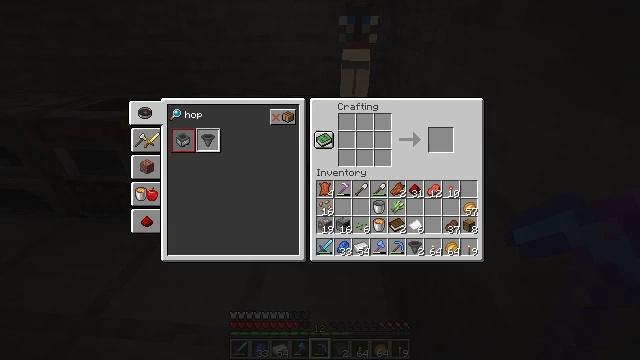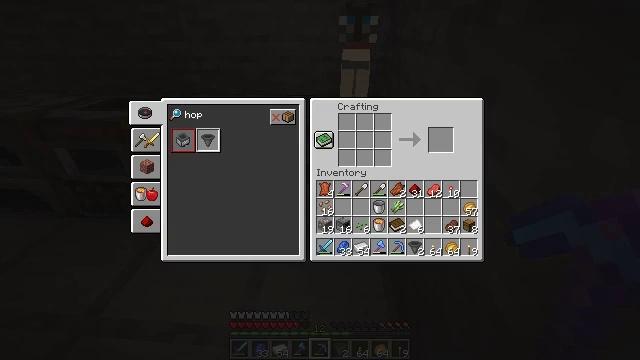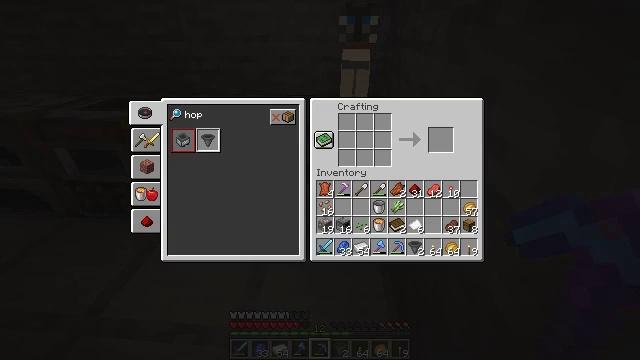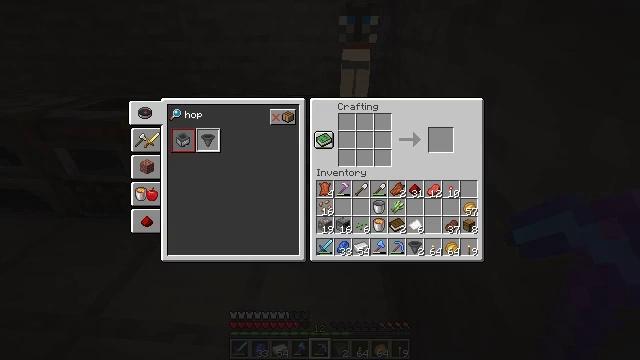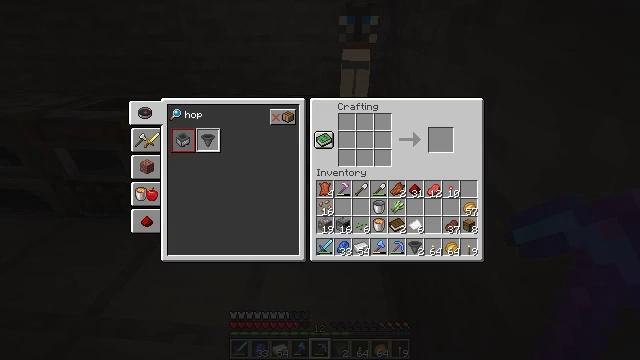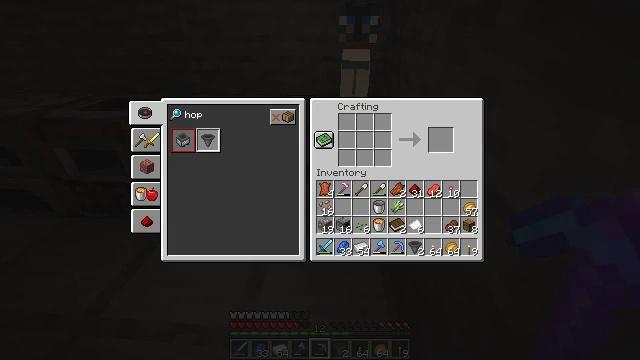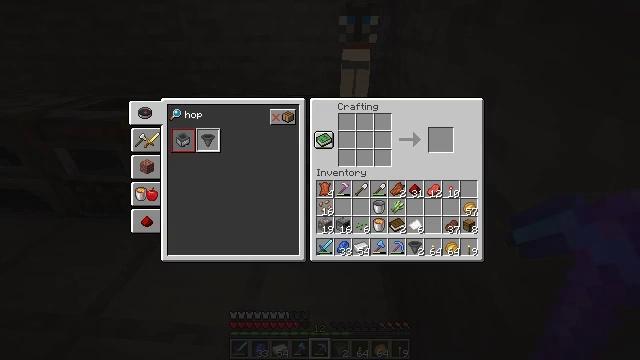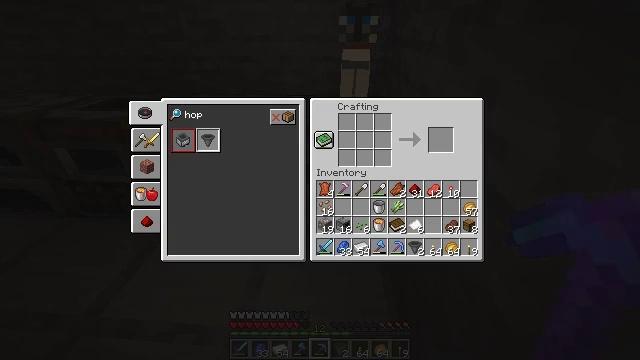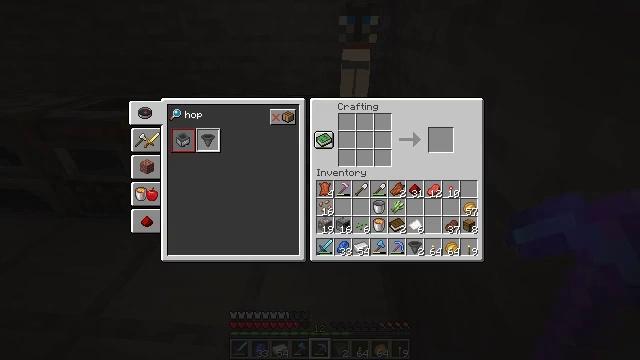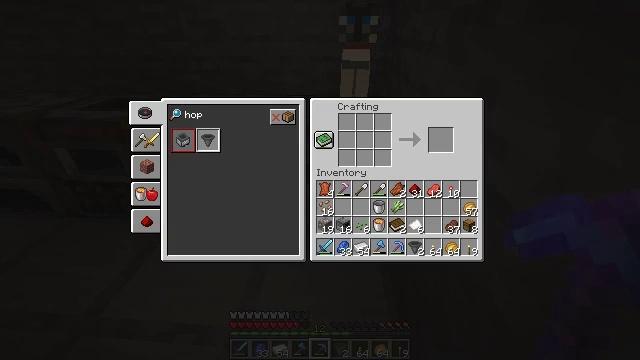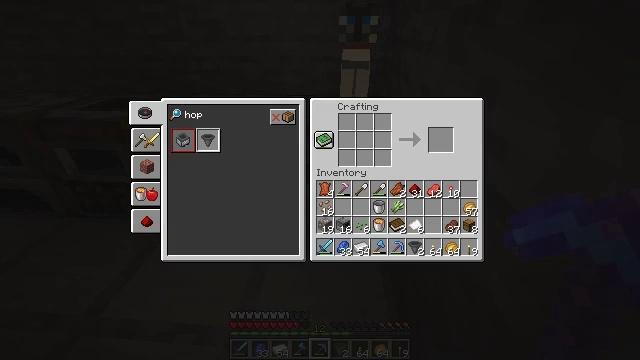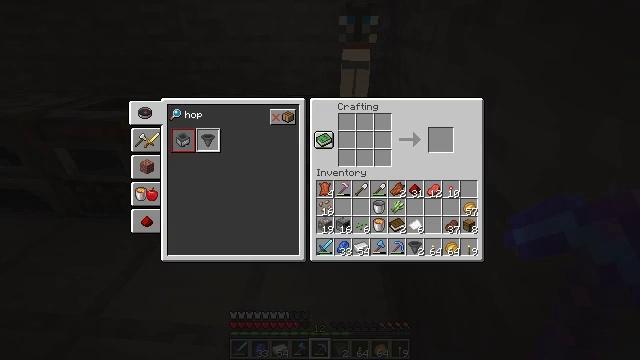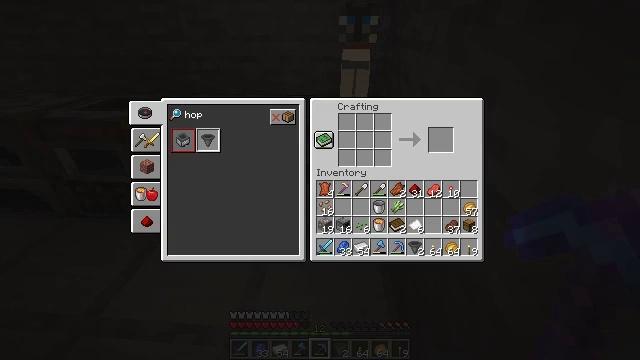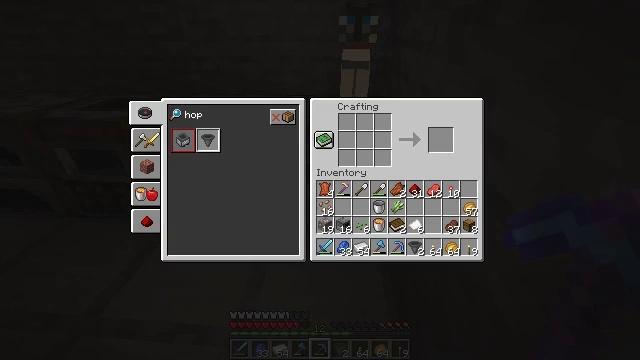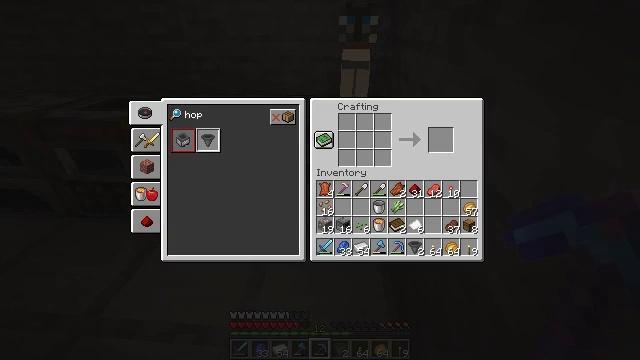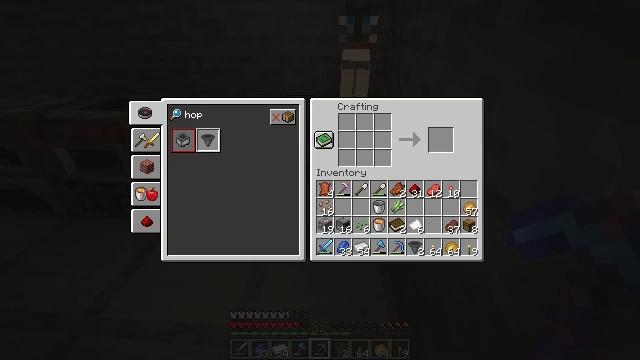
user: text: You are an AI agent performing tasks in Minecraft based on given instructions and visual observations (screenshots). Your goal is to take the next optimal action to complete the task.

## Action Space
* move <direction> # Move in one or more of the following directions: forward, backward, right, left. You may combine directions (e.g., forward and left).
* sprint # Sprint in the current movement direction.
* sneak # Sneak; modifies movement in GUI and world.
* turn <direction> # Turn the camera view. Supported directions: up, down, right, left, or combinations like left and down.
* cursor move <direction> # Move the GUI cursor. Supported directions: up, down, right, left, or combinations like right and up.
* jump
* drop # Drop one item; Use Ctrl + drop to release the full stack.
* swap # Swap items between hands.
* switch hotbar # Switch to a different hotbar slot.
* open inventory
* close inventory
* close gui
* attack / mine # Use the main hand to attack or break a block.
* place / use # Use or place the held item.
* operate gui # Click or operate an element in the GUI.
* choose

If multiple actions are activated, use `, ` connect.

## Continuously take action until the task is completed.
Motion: motion action
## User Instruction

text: Open the crafting table and craft a minecart with iron ingots.
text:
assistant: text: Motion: no_op
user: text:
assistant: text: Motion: no_op
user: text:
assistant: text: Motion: no_op
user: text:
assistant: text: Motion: no_op
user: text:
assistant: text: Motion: no_op
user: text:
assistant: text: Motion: no_op
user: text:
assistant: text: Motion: no_op
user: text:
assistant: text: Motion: no_op
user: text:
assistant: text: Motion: no_op
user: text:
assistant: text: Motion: no_op
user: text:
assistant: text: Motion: no_op
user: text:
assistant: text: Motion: no_op
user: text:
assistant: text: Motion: no_op
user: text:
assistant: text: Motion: no_op
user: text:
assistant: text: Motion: no_op
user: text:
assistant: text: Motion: no_op
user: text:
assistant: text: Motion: no_op
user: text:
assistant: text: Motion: no_op
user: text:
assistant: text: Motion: no_op
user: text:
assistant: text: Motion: no_op
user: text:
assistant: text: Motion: no_op
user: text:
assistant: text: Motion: no_op
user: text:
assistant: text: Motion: no_op
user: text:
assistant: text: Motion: no_op
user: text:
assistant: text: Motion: no_op
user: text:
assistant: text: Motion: no_op
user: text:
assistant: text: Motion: no_op
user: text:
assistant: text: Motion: no_op
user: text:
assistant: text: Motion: no_op
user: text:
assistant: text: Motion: no_op